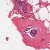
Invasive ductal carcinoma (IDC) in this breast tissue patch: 0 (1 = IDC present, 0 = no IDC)